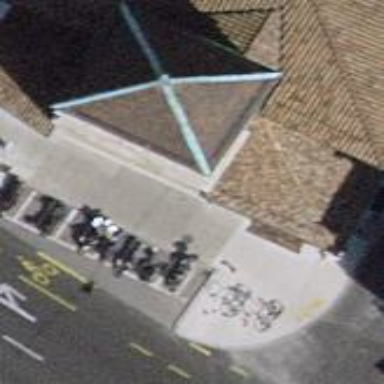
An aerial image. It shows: Bell tower that is part of building.